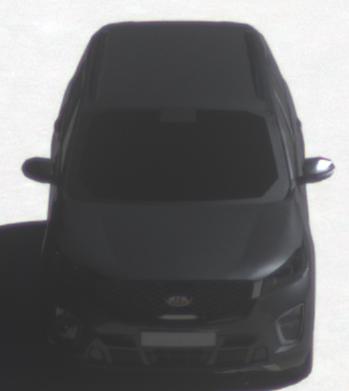
Make: KIA
Model: Sorento 2.2 CRDi
Detailed model: Sorento (UM)
Model produced from: 2015/03
Model produced until: 2017/10
Doors: 5
Color: black
Road condition: dry road
Daytime: midday
Contrast: high contrast